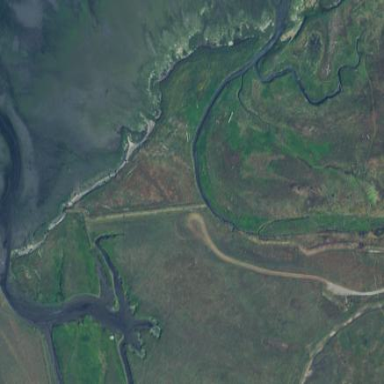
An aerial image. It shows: Marsh wetland with tidal influence.